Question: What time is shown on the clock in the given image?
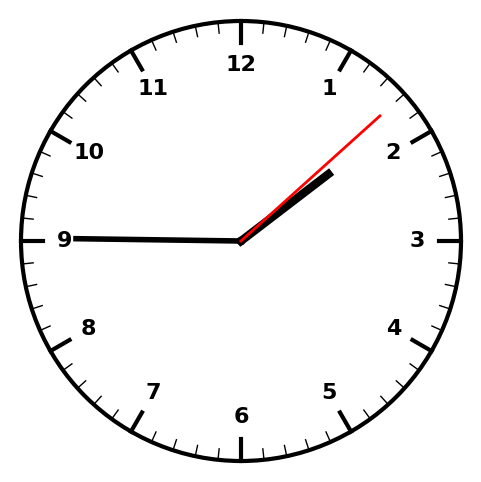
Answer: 01:45:08